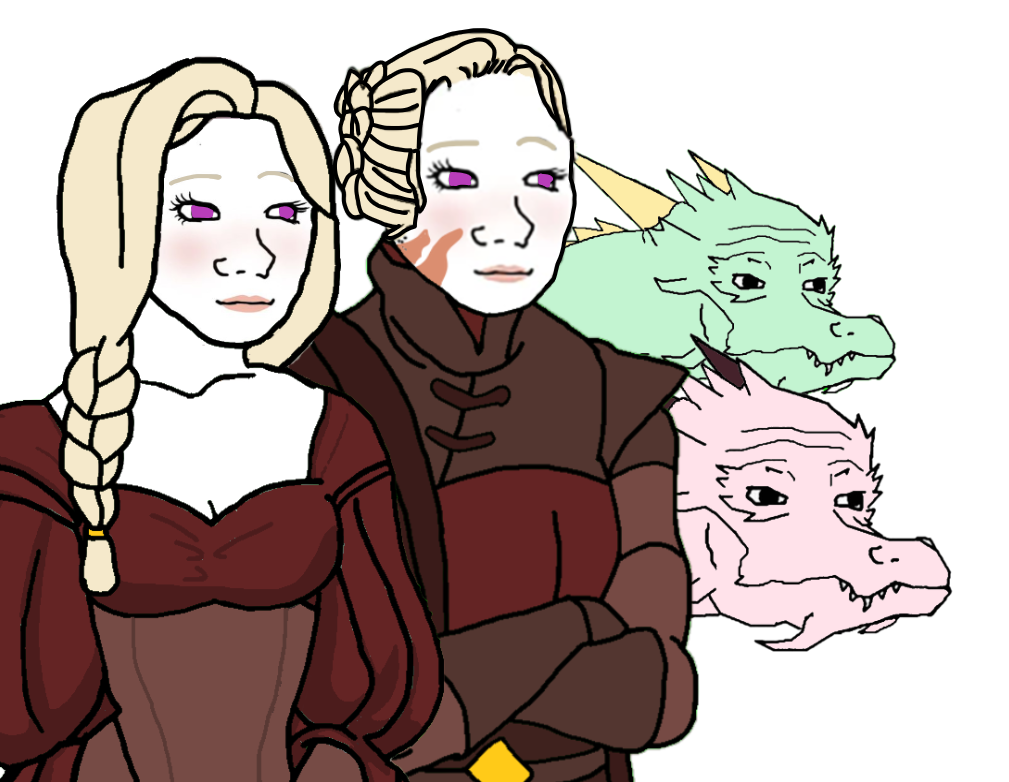
Label: 5_Trad_Wife